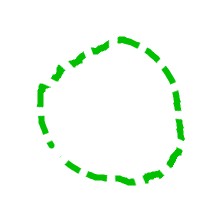
Shape: circle